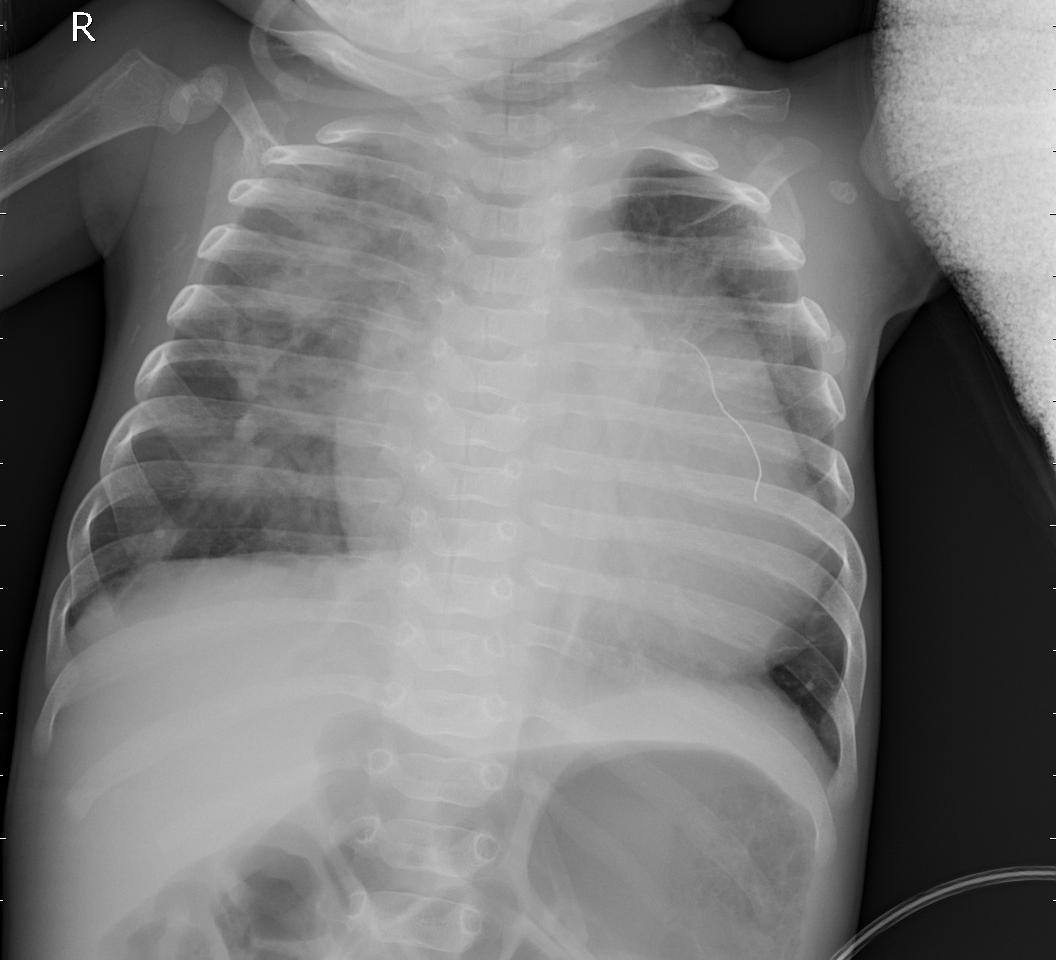
Diagnosis: PNEUMONIA